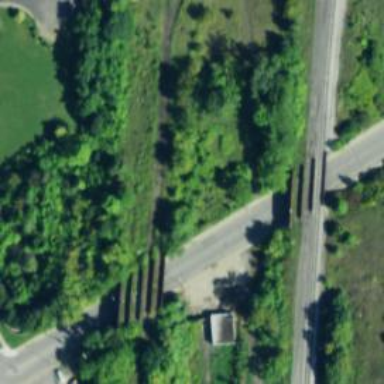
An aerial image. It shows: Abandoned railway.